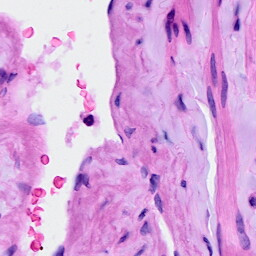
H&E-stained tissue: Ovarian